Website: macys
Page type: gifting
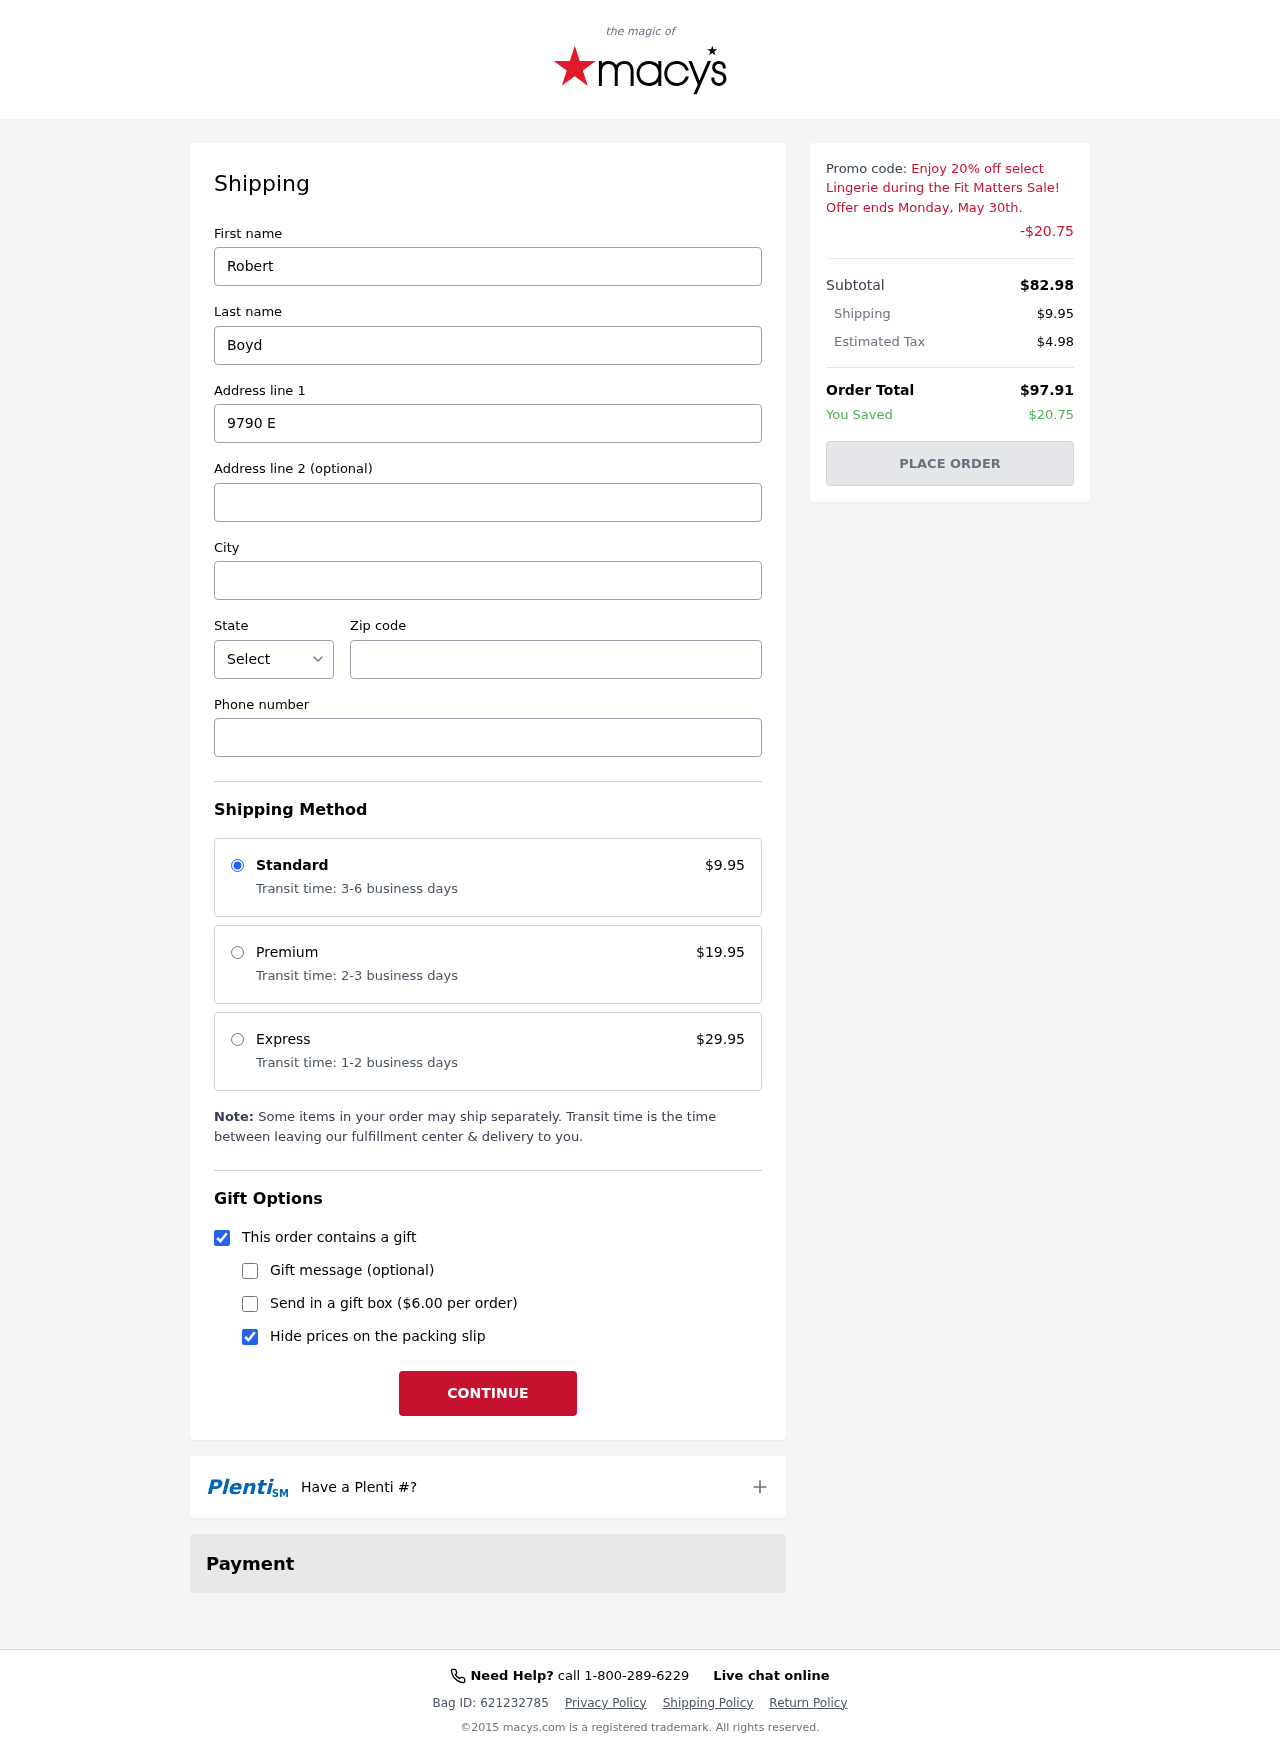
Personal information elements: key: PII_CITY
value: Courtneyberg
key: PII_FIRSTNAME
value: Robert
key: PII_LASTNAME
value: Boyd
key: PII_PHONE
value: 7455727349
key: PII_POSTCODE
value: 95396
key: PII_STATE_ABBR
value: IL
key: PII_STREET
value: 9790 Emily Union Apt. 082
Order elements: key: ORDER_SHIPPING_COST
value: $9.95
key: ORDER_DISCOUNT
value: -$20.75
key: ORDER_SUBTOTAL
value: $82.98
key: ORDER_TAX
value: $4.98
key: ORDER_TOTAL
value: $97.91
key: ORDER_SAVINGS
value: $20.75